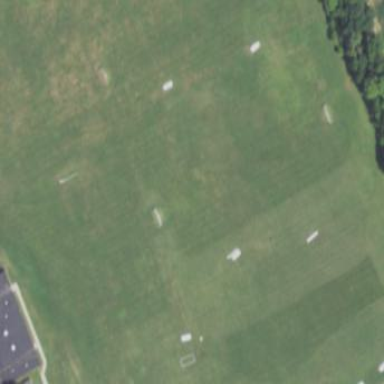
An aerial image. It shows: Soccer pitch for leisureland activities.